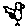
Label: bird